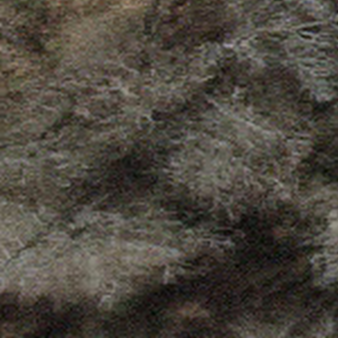
Label: other